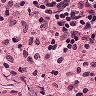
Metastatic tissue present: no